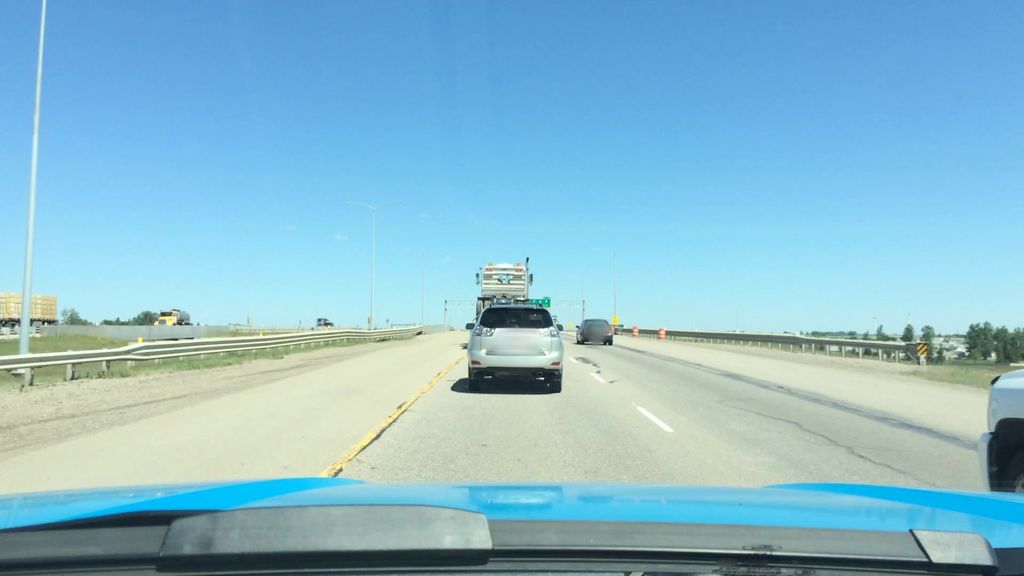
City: calgary